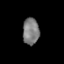
Tissue: prostate
Cell type: NK cells
Senescence score: 0.3305
Nuclear area (px): 429
Mean DAPI intensity: 124.571